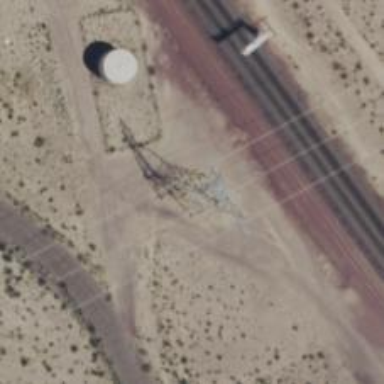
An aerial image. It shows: Lattice structure tower used for power distribution.